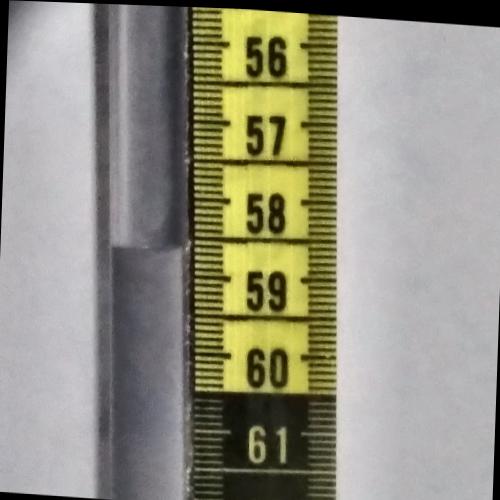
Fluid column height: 58.6 cm